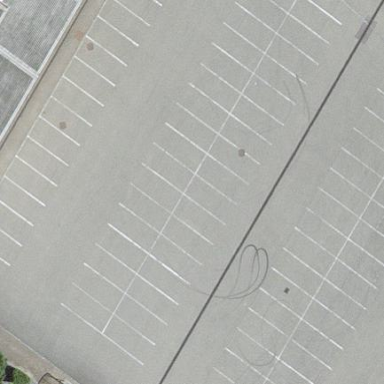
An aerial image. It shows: Parking area.